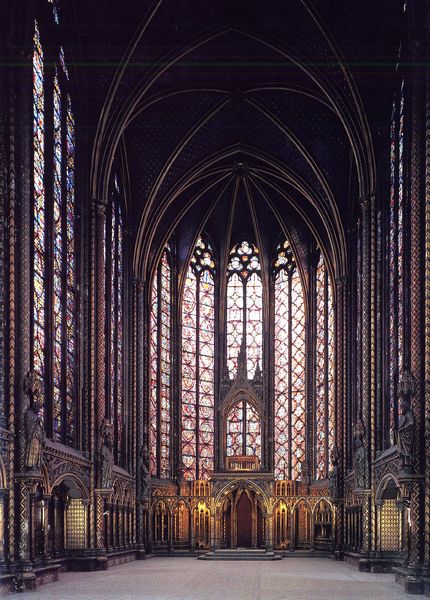
Titel: Sainte-Chapelle in Paris
Standort: Paris (EU - F)
Schlagwörter: gemälde, bunt, fenster, glas, lampen, licht, paris, raum, säulen, gebäude, kirche, boden, gold, decke, innen, gotik, bogen, perspektive, farbe, türe, figuren, kuppel, treppe, ornamente, kerze, stufen, bögen, gewölbe, sterne, sternenhimmel, altar, kathedrale, kreuzrippengewölbe, skulpturen, glasfenster, glasmalerei, gotisch, kreuzgewölbe, rosette, spitzbogen, spitzbögen, apsis, kapelle, masswerk, mamor, dreipass, buntglasfenster, christian, bleiverglasung, church, old, architecture, window, sainte chapelle, kreuzgratgegwölbe, katholic, evangelic